Question: i was developing a certain web page when i came across a issue.
'''
<h1 class="h-padrao">SECRETARIAS</h1>
'''
is it possible to make a h1,h2,h3 tags look like this using only css and html (no images)?

i tried to do this using :after but i achieved no success
thanks
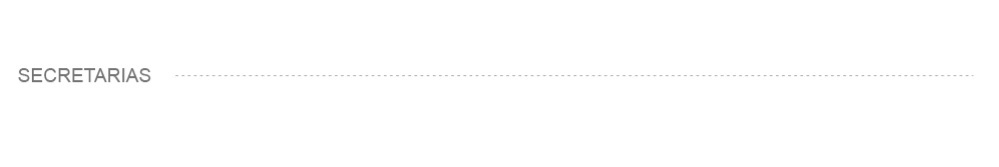
Answer: for the fun,
More like a trick with 'text-shadow' and 'background': <URL>
'''
h1 {
background:repeating-linear-gradient(to left,transparent 0px, transparent 1px, black 1px, black 2px) center repeat-x;
background-size:2px 2px;
text-shadow:
0 0 20px white,
0 0 20px white,
0 0 20px white,
0 0 20px white,
0 0 20px white,
0 0 20px white,
0 0 20px white,
0 0 20px white,
0 0 20px white,
0 0 20px white,
0 0 20px white,
10px 0 white
}
'''